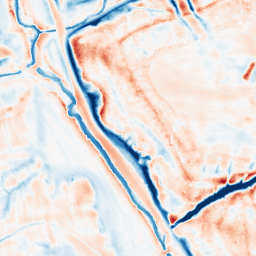
Category: trend_removal
Decomposition family: local_polynomial
Decomposition parameters: window_size: 21
degree: 1
Upsampling method: cubic_catmull_rom
Upsampling parameters: scale: 2
Upsampling scale: 2